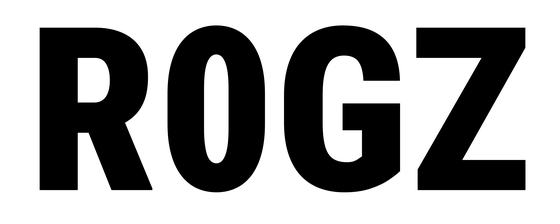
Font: Roboto_Condensed_Black